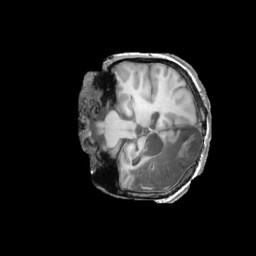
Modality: T1w
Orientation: coronal
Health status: ill
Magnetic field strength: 3 T